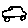
Label: car